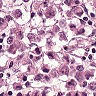
Metastatic tissue present: yes